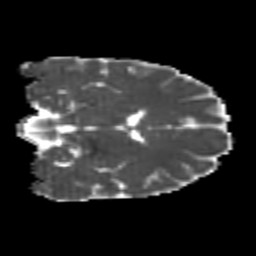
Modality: MD
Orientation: coronal
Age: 24
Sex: male
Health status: healthy
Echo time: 0.074 s